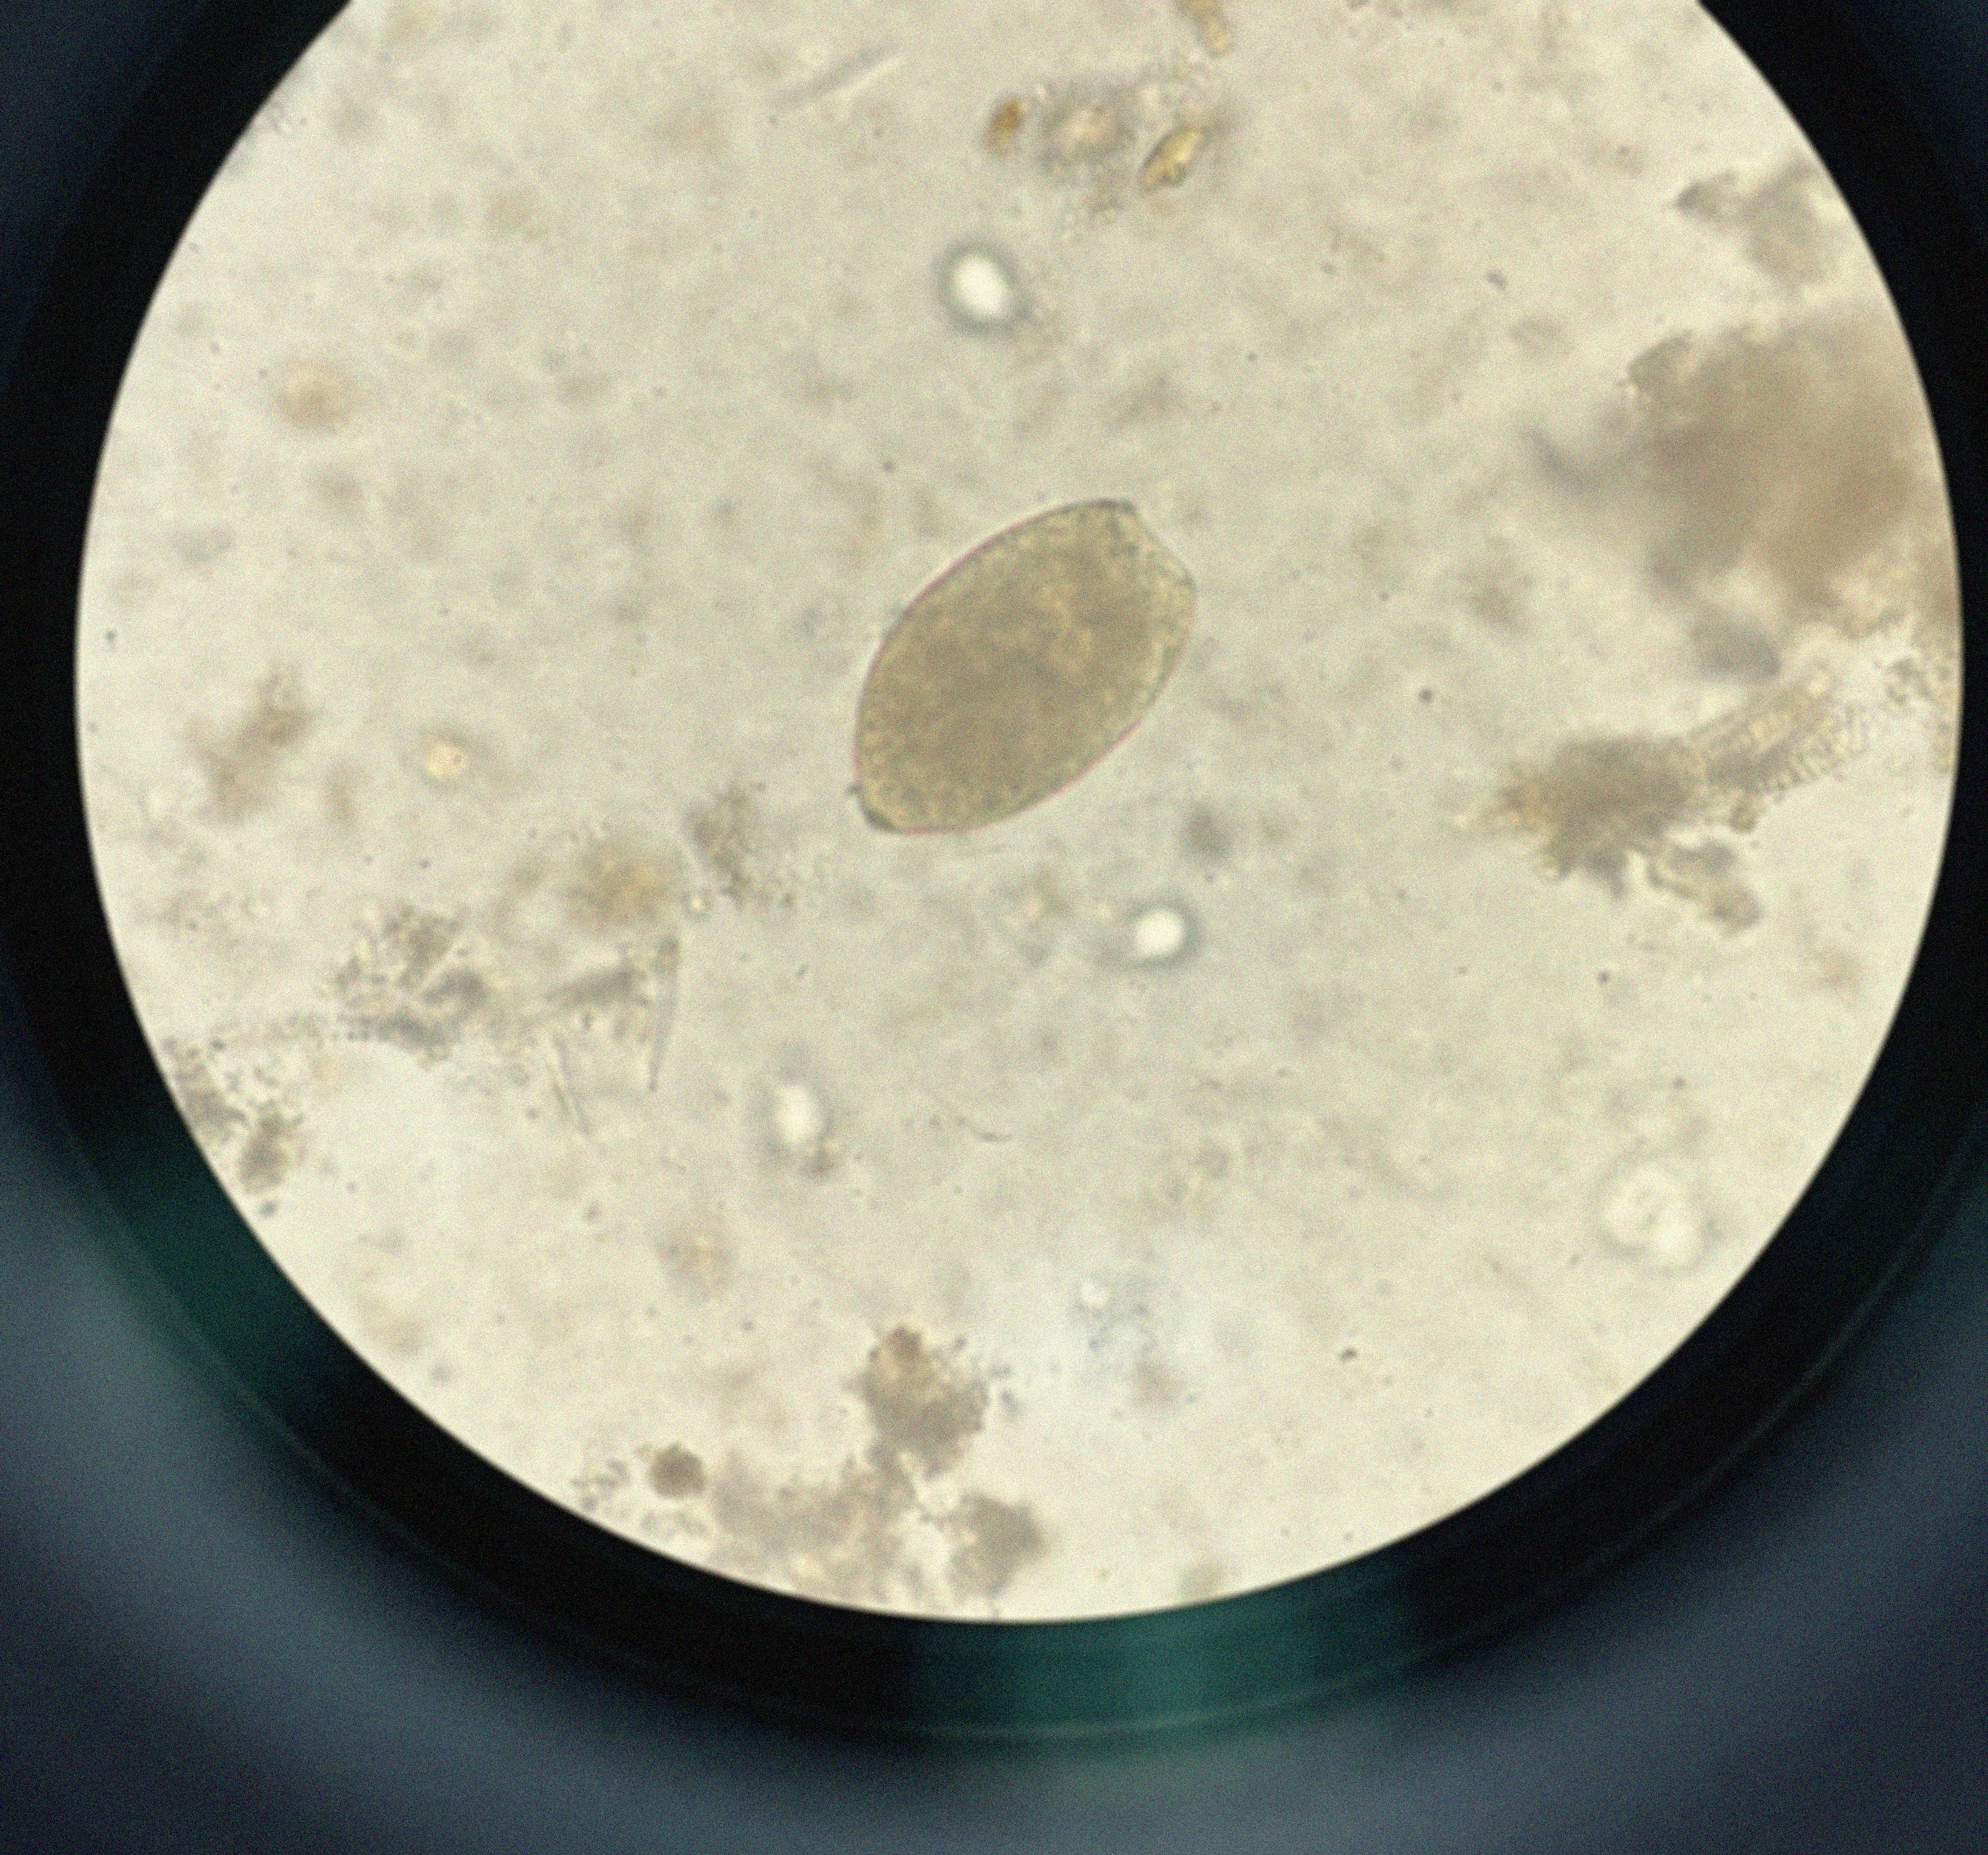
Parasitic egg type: Fasciolopsis buski